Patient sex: M
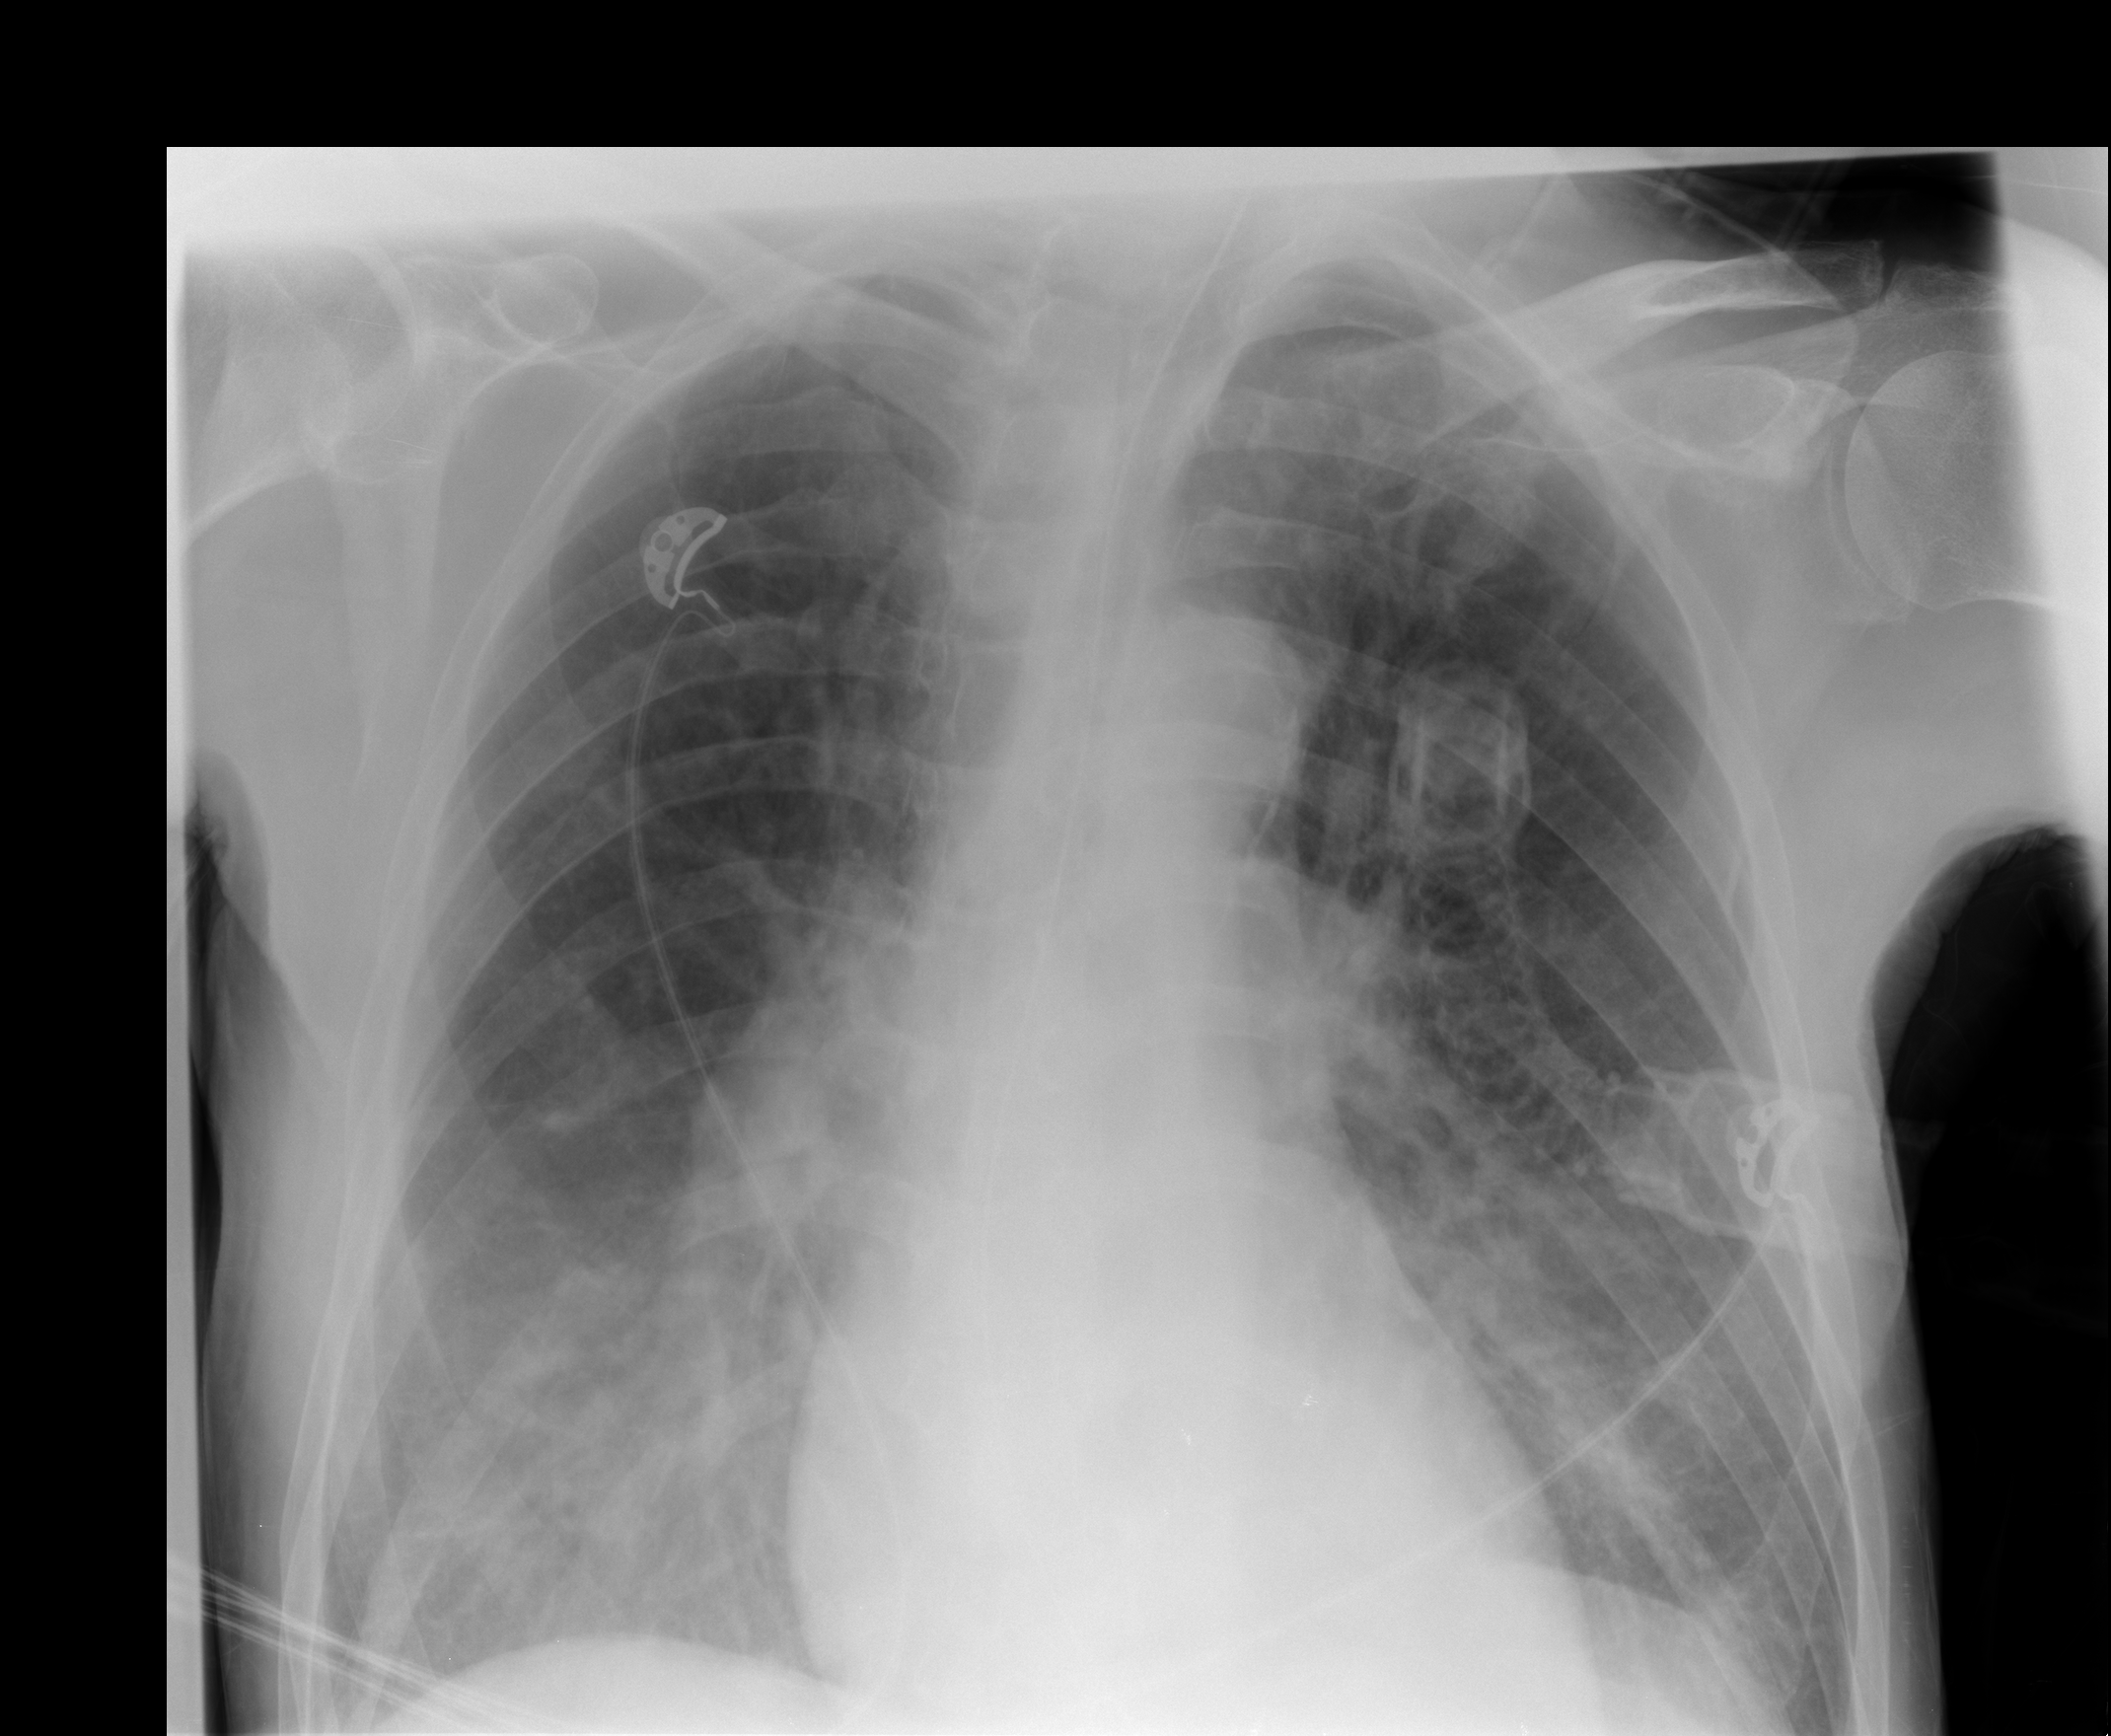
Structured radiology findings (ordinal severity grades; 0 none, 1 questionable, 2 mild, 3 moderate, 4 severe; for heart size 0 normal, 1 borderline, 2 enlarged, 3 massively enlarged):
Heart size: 0
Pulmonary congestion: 2
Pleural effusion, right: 0
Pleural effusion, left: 0
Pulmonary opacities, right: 2
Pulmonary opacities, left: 2
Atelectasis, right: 2
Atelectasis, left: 2